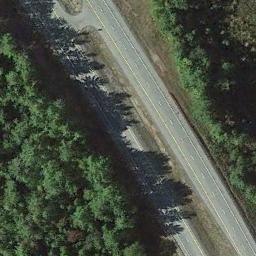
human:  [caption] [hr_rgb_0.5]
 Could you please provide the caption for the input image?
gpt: There are no cars on the motorway .

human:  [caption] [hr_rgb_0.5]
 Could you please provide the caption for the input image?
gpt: A straight freeway goes through the forest with many dark green trees .

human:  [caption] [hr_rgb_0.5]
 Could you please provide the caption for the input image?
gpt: The freeway is surrounded by a large green forest .

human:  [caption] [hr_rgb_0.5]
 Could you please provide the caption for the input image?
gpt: The freeway goes through the forest .

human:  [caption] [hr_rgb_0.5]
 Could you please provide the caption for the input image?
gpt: There are many green trees beside the freeway .